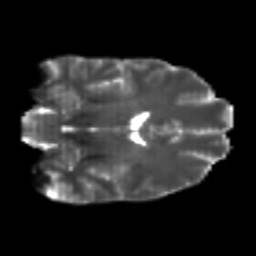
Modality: T2w
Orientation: coronal
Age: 22
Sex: male
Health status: healthy
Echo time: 0.074 s